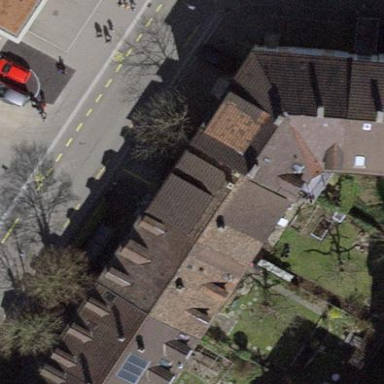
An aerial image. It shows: Gabled roof tile building made up of apartments.